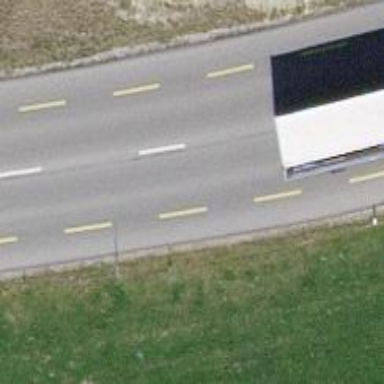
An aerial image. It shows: Secondary road with designated cycle lane.